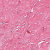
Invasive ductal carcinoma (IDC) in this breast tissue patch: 0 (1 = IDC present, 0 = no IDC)